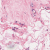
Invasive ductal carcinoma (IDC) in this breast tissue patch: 0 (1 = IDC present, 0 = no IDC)